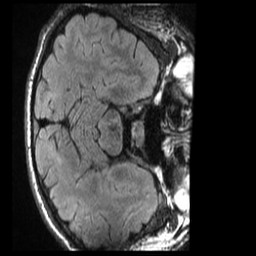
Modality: T1w
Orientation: axial
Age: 23
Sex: male